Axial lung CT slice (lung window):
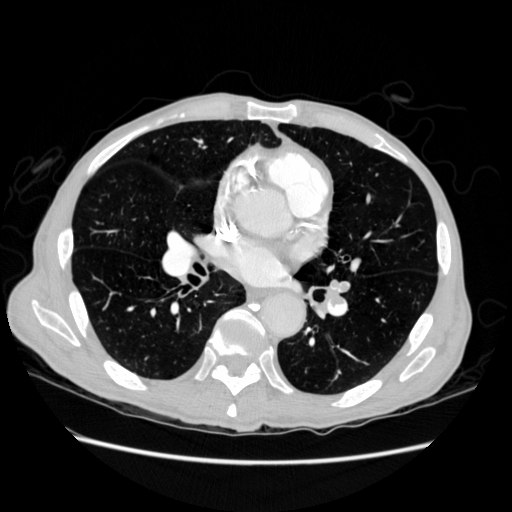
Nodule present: no